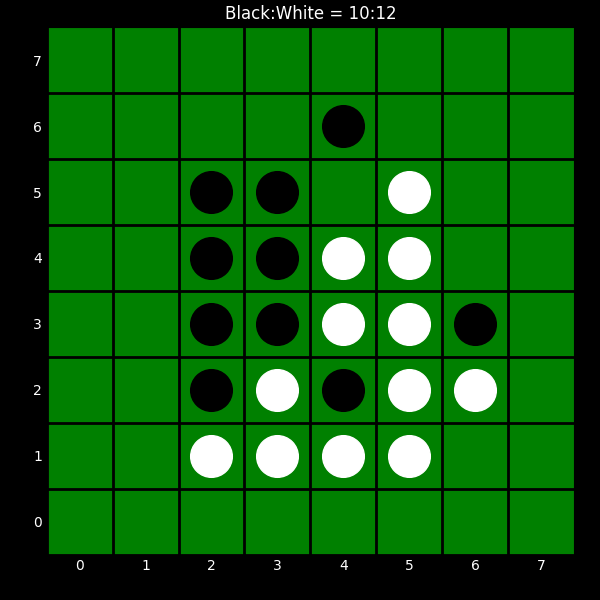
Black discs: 10
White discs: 12